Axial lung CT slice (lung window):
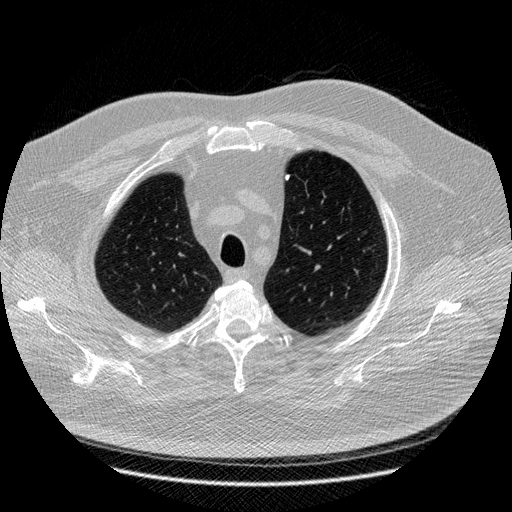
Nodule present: yes
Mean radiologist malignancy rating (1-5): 1